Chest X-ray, AP view. Patient: 68 years old, sex M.
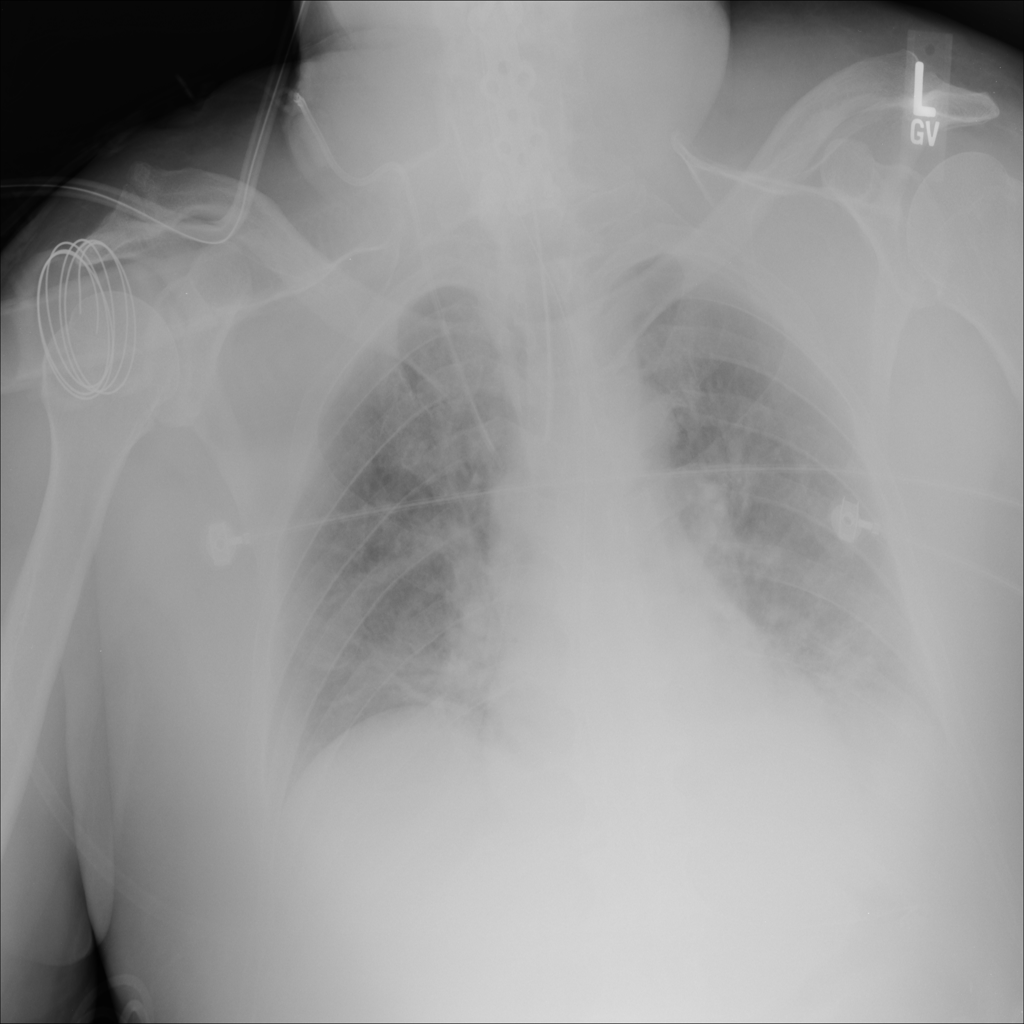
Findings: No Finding